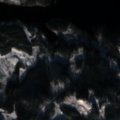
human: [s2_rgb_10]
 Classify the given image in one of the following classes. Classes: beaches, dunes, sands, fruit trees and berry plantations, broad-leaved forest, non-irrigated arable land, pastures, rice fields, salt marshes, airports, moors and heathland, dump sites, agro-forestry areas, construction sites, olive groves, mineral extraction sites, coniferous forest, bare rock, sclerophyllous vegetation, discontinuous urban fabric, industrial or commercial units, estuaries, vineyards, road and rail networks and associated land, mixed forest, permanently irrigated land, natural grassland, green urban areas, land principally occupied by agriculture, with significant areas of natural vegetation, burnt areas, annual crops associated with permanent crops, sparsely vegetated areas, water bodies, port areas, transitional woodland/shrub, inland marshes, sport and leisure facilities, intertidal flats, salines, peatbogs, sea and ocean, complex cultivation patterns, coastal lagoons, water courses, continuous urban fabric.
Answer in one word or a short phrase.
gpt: coniferous forest, mixed forest, transitional woodland/shrub, water bodies